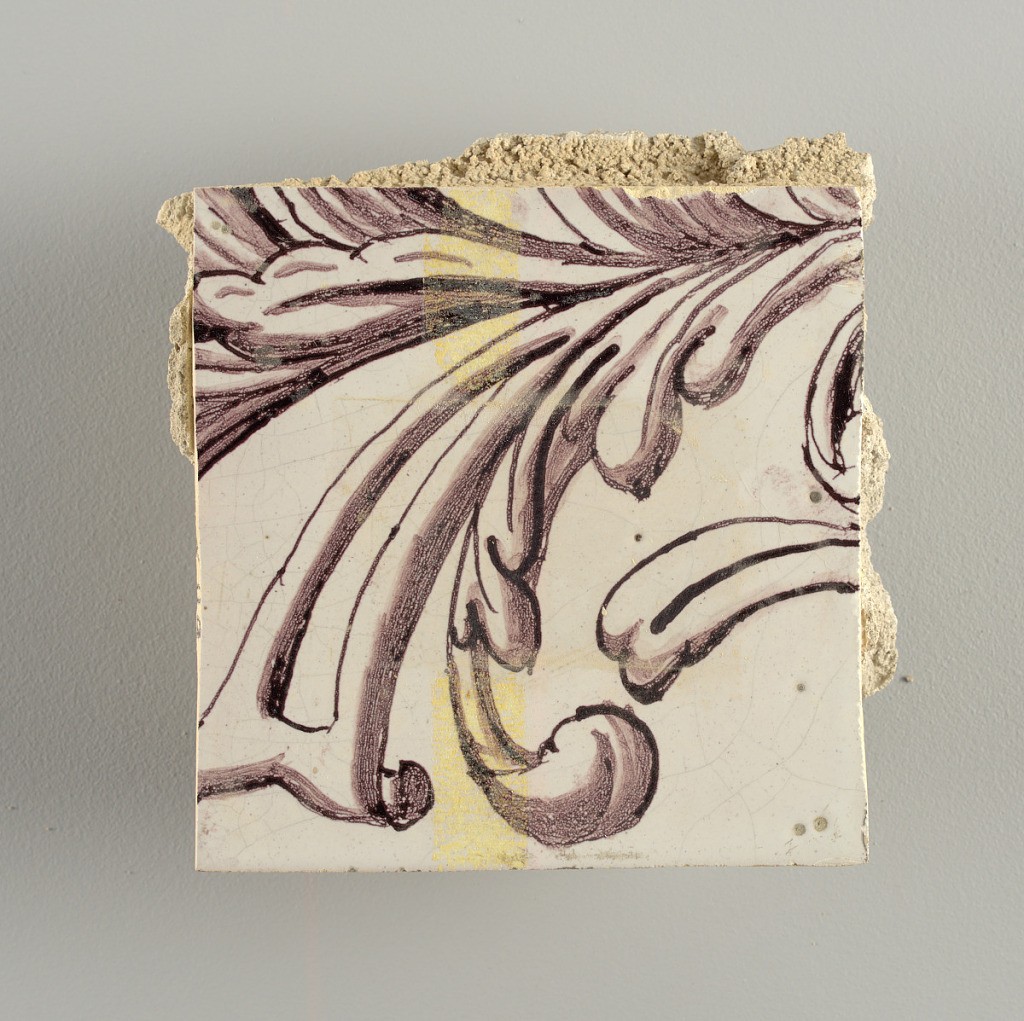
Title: Wall facing
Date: ca. 1725
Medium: tin-glazed earthenware, underglaze
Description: Two vertical rectangles, twenty-three tiles high.  A) Nine tiles wide at top; seven tiles wide at bottom.  B) Ten and one-half tiles wide.

Arabesque design of foliage.  A) with centered figure of Justice under a canopy.  B) with centered urn.